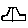
Label: car